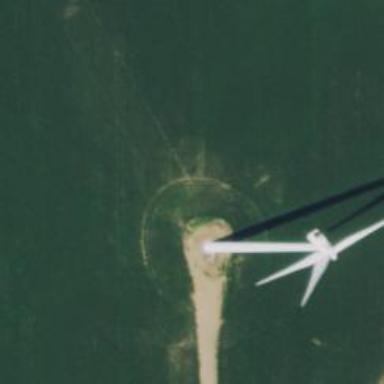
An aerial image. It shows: Wind generator powered by horizontal-axis wind turbine.